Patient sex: M
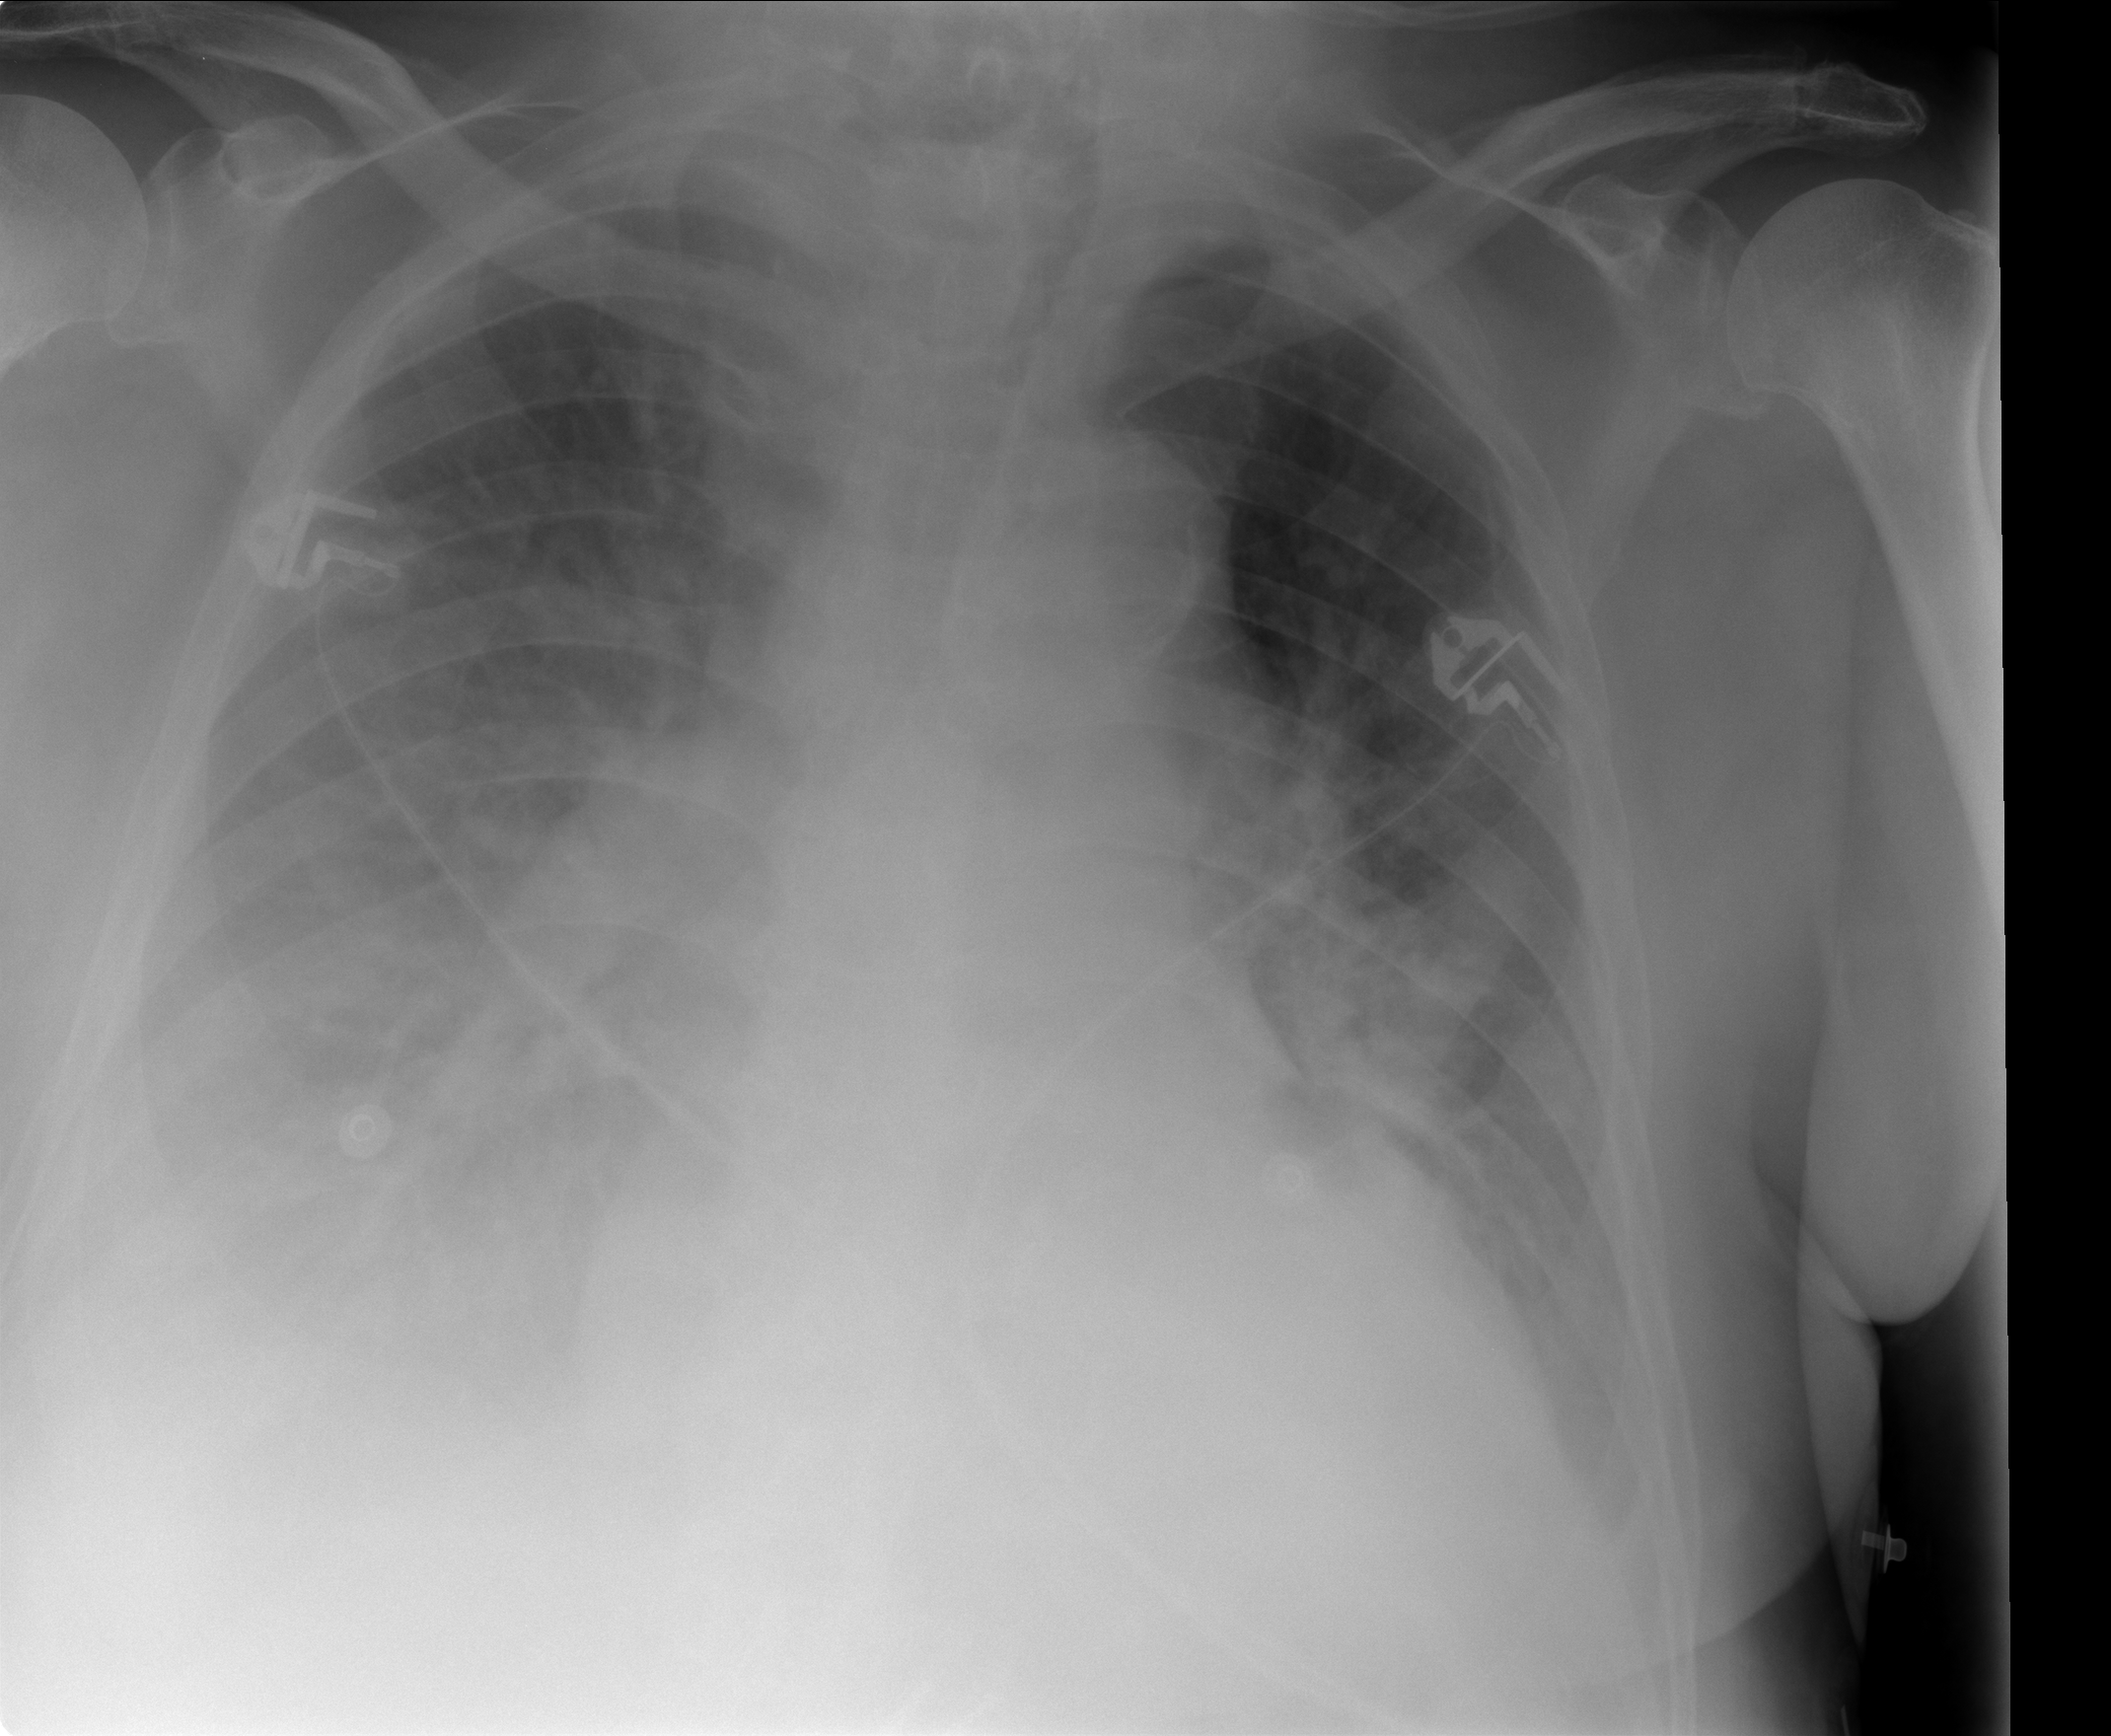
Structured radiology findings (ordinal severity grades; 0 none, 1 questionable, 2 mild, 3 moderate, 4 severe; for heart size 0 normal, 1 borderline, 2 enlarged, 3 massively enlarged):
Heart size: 2
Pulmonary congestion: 2
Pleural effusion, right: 3
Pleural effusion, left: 2
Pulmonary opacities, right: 0
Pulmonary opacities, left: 0
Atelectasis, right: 2
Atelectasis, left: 2